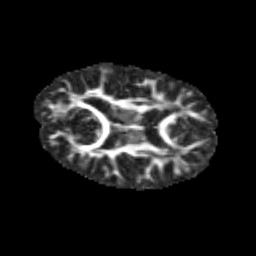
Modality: FA
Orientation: axial
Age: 11
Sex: male
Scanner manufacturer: siemens
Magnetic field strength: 3 T
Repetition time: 3.8 s
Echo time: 0.07 s